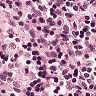
Metastatic tissue present: no